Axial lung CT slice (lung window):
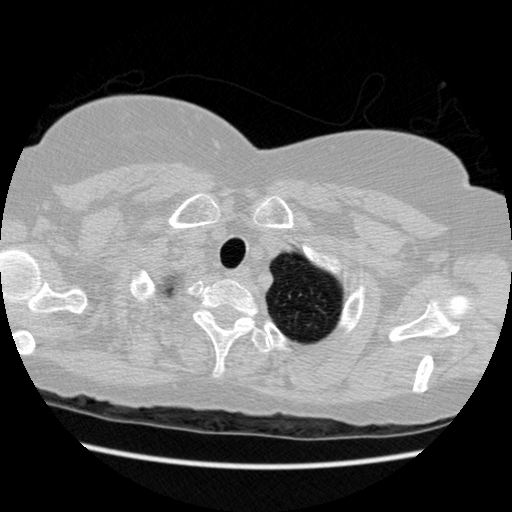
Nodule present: no